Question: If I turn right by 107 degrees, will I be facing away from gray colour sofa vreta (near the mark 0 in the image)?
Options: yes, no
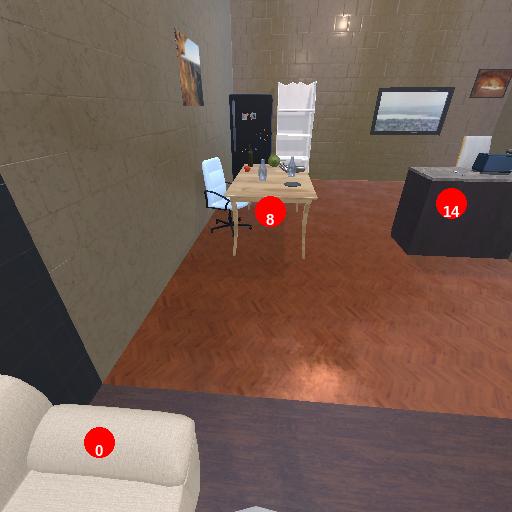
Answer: yes